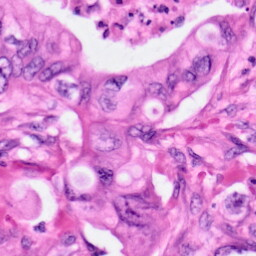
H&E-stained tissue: Pancreatic